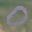
Label: 0